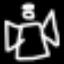
Label: angel